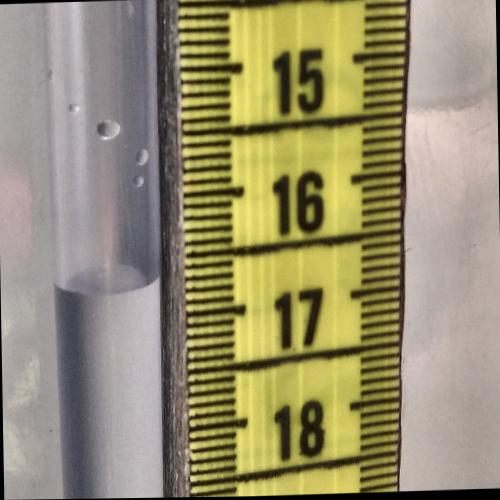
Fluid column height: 16.7 cm